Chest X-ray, PA view. Patient: 55 years old, sex M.
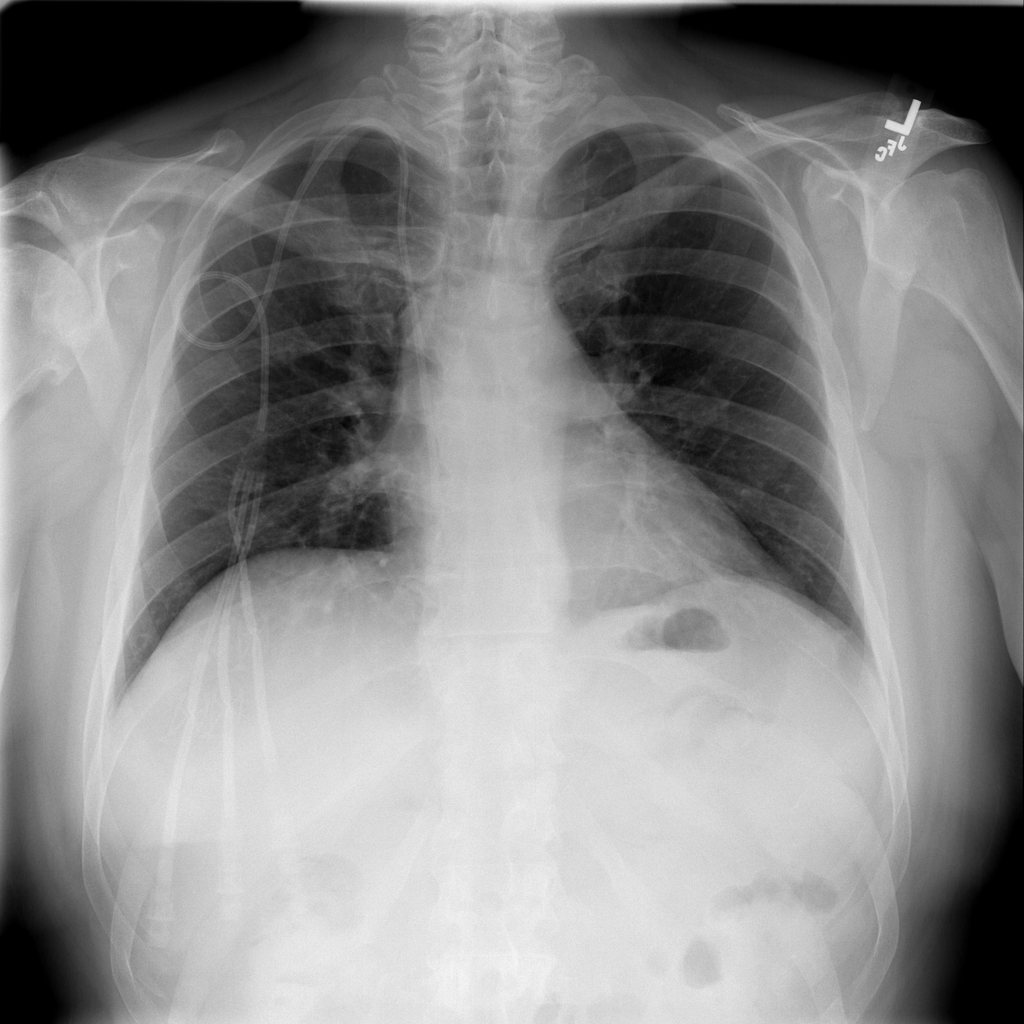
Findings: No Finding